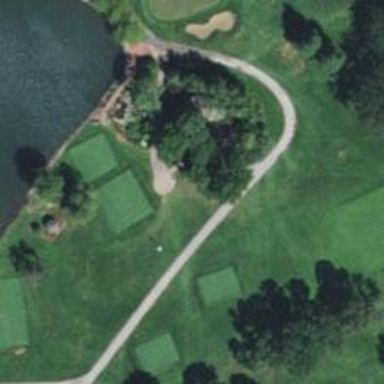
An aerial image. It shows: Well-maintained path designated for golf carts.